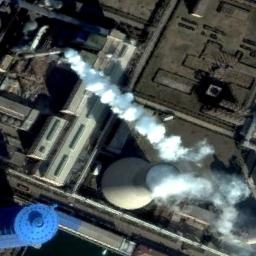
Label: thermal_power_station